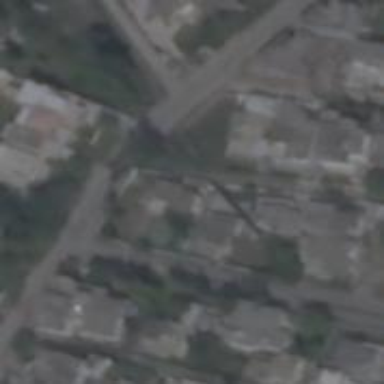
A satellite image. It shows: Residential road with bridge.